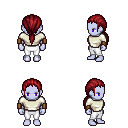
a pixel art fantasy rpg character, female body template, dark elf, purple skin, white long-sleeve shirt, white pants, brunette ponytail hairstyle, leather bracers, four views (front, back, left, right), 2x2 character sprite sheet, small pixel art, hard edges, no anti-aliasing